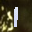
Label: 1